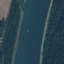
Land use / land cover class: River